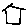
Label: house